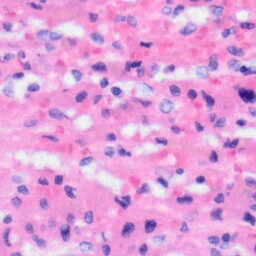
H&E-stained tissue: Liver